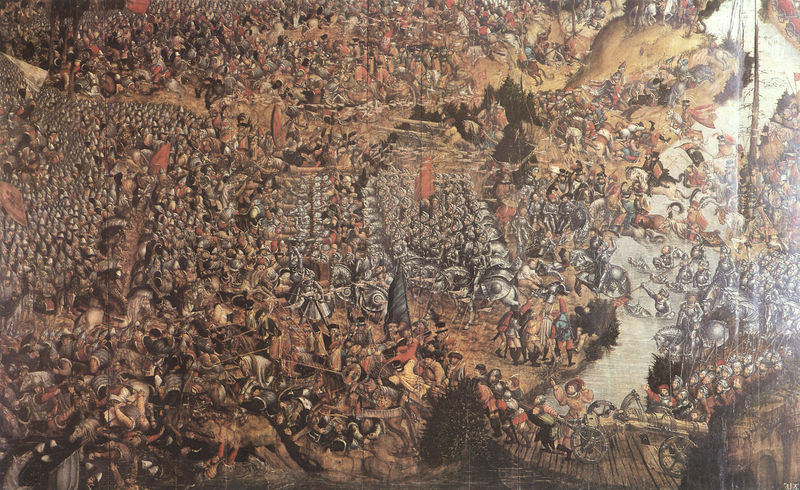
Titel: Die Schlacht bei Orscha
Künstler: Meister der Schlacht bei Orscha
Institution: Warschau, Nationalmuseum
Schlagwörter: gemälde, kampf, wasser, fluss, menschen, ufer, rot, öl, brücke, pferd, pferde, reiter, räder, fahne, flagge, krieg, schlacht, lanze, soldaten, schild, kanone, schwimmen, waten, ritter, heer, rüstung, reihen, bran, kanonen, speer, heere, schlachtenbild, gewirr, kriegsszene, sschlacht, schlachtgemälde, lanzen rüstung